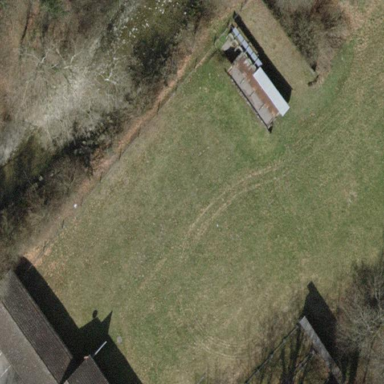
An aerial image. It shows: Shooting sport pitch.